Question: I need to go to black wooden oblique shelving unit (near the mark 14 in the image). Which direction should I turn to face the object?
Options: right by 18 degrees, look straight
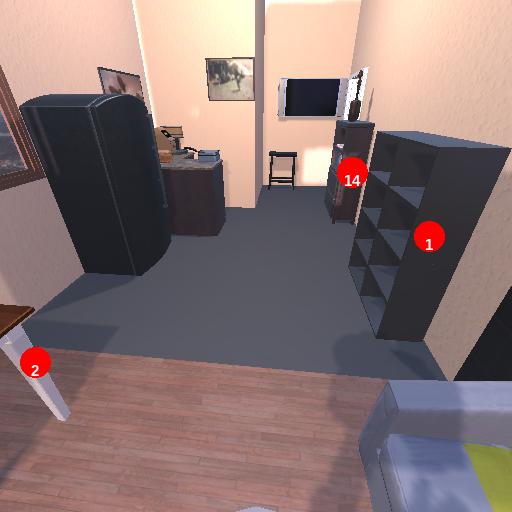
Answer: right by 18 degrees